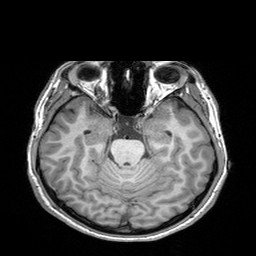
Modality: T1w
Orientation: coronal